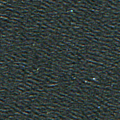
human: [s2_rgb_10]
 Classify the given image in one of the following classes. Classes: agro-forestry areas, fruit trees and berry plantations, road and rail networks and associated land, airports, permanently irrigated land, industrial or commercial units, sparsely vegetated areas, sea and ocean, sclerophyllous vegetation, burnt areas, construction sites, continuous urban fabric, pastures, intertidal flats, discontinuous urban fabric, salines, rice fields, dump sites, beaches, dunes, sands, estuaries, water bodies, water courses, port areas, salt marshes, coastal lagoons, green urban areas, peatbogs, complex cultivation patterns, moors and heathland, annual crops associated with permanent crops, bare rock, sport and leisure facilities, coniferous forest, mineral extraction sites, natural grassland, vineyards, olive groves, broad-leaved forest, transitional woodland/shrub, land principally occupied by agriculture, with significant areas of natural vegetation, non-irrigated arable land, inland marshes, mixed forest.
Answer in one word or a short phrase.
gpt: sea and ocean